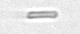
Label: fiber